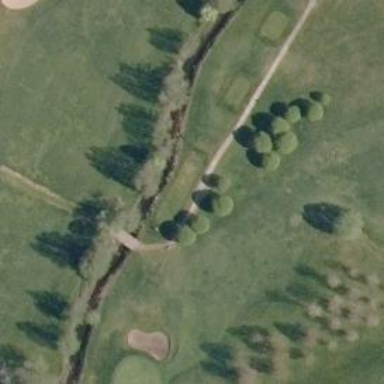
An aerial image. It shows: Service road used as golf cart path.